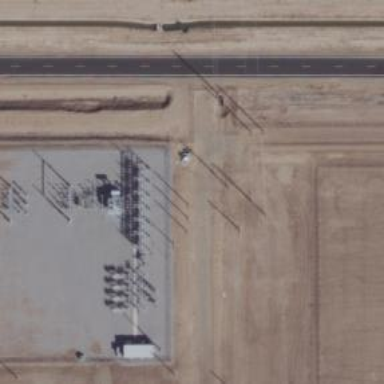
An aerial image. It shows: Power substation.